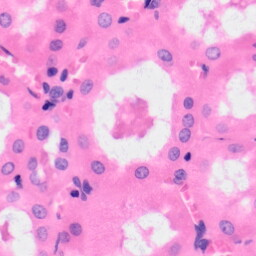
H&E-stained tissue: Kidney